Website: lowes
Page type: order-returns
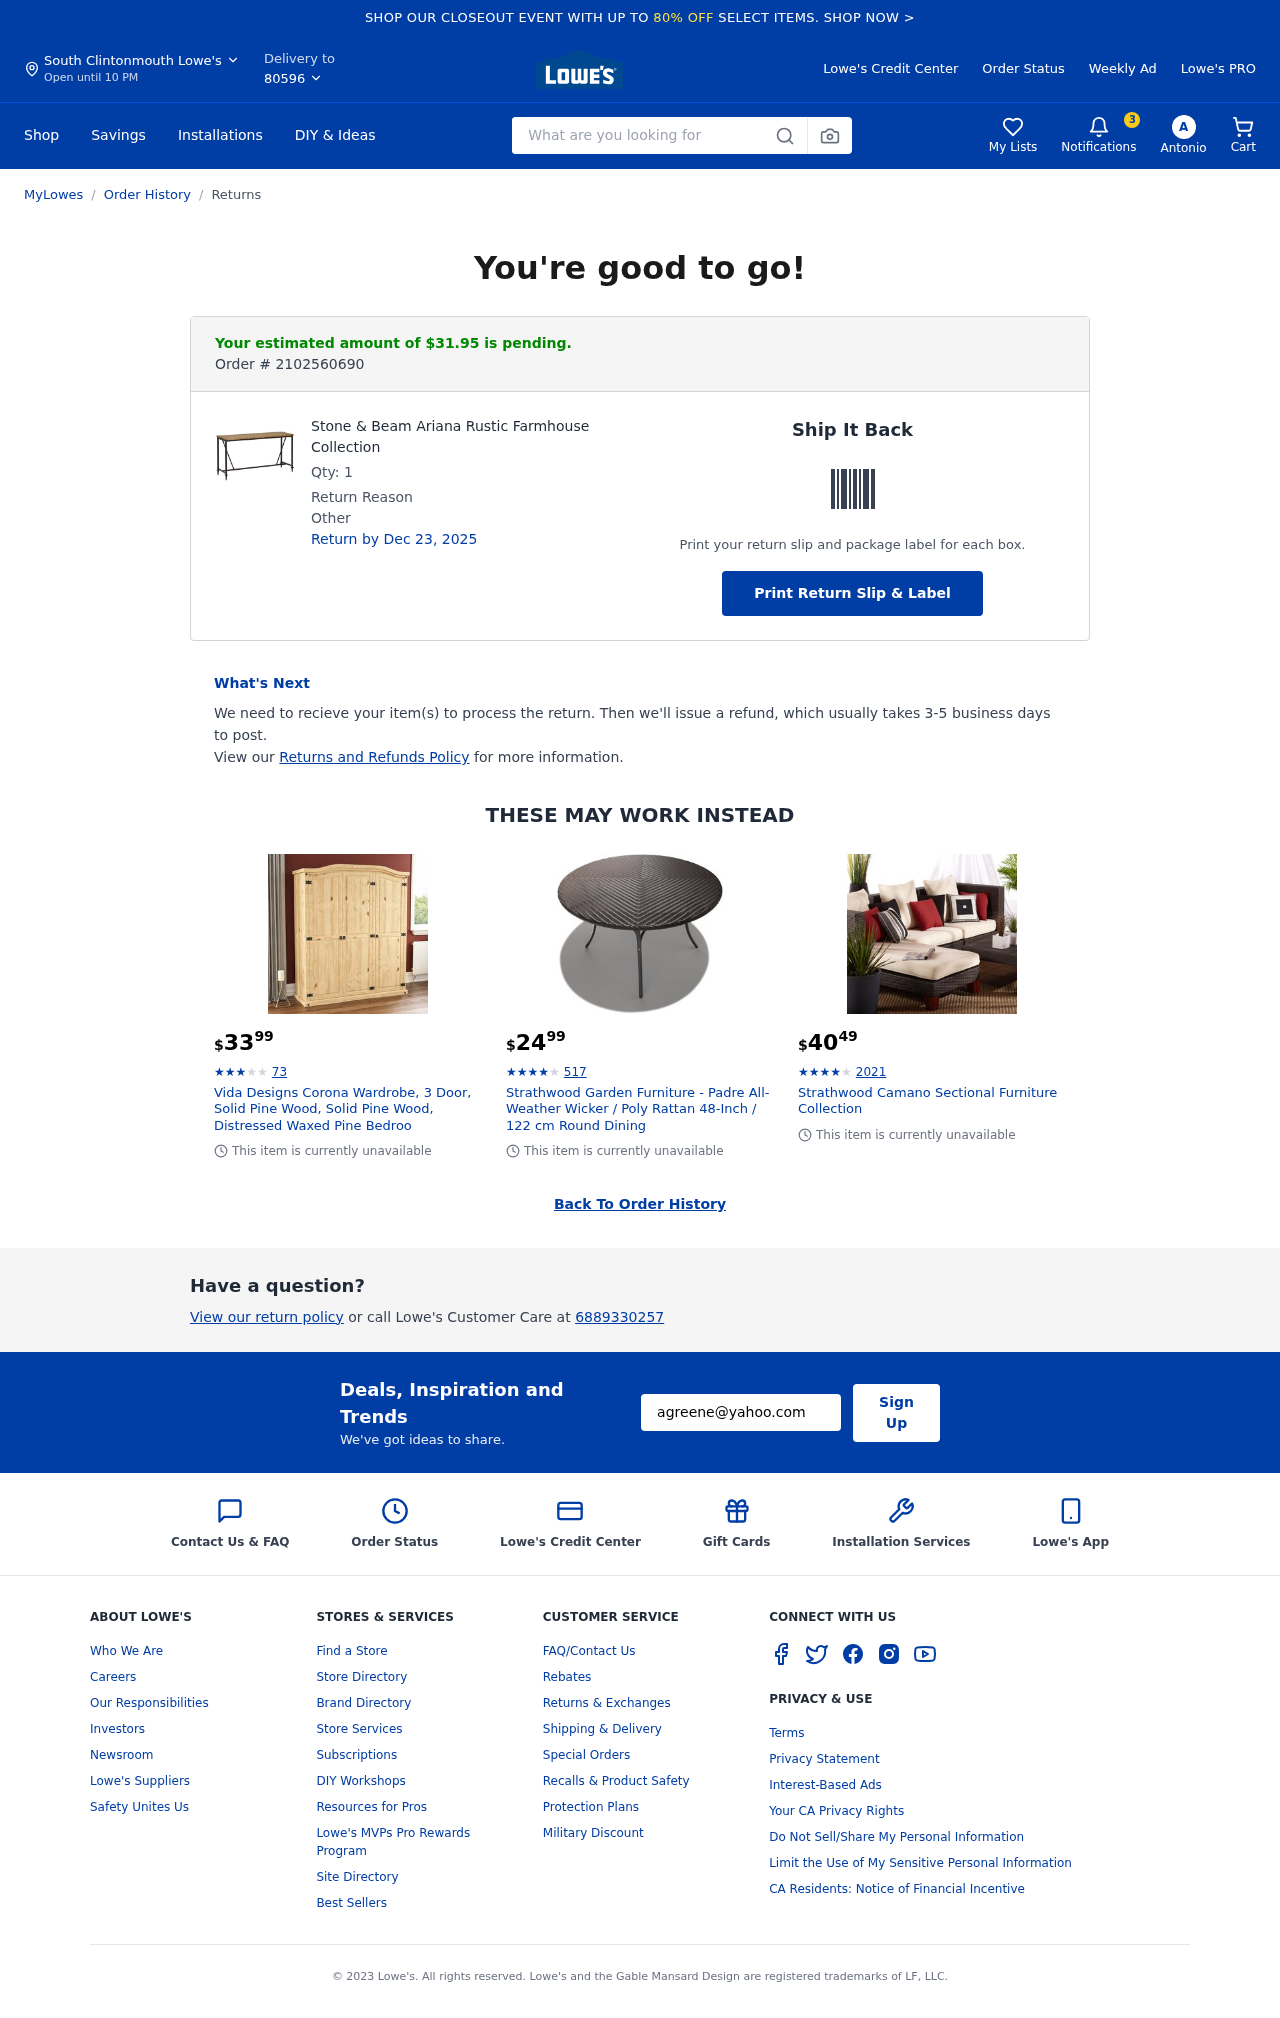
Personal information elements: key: PII_CITY
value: South Clintonmouth
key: PII_EMAIL
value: agreene@yahoo.com
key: PII_FIRSTNAME
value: Antonio
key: PII_PHONE
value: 6889330257
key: PII_POSTCODE
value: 80596
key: PII_FIRSTNAME_INITIAL
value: A
Product elements: key: PRODUCT1_NAME
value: Stone & Beam Ariana Rustic Farmhouse Collection
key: PRODUCT1_QUANTITY
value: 1
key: PRODUCT2_NAME
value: Vida Designs Corona Wardrobe, 3 Door, Solid Pine Wood, Solid Pine Wood, Distressed Waxed Pine Bedroo
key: PRODUCT2_NUM_RATINGS
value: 73
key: PRODUCT2_PRICE
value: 33.99
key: PRODUCT2_RATING
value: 3.6
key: PRODUCT3_NAME
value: Strathwood Garden Furniture - Padre All-Weather Wicker  / Poly Rattan 48-Inch / 122 cm Round Dining
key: PRODUCT3_NUM_RATINGS
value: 517
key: PRODUCT3_PRICE
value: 24.99
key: PRODUCT3_RATING
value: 4.5
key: PRODUCT4_NAME
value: Strathwood Camano Sectional Furniture Collection
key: PRODUCT4_NUM_RATINGS
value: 2021
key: PRODUCT4_PRICE
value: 40.49
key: PRODUCT4_RATING
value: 4
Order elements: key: ORDER_NUM_ITEMS
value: Cart
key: ORDER_TOTAL
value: Your estimated amount of $31.95 is pending.
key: ORDER_ID
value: Order # 2102560690
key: ORDER_RETURN_BY_DATE
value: Return by Dec 23, 2025
Search elements: key: HEADER_SEARCH
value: What are you looking for
Other elements: key: NOTIFICATION_COUNT
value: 3